Field crop: maize
Growth stage: 2
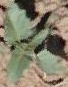
Species: datura